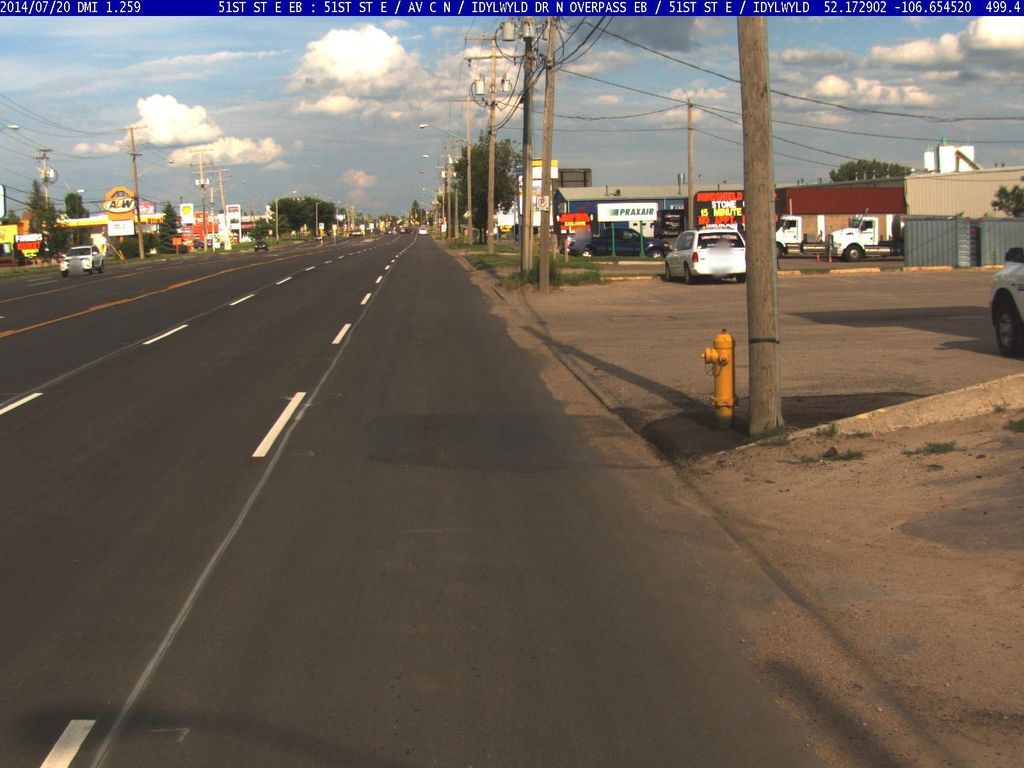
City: saskatoon